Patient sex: M
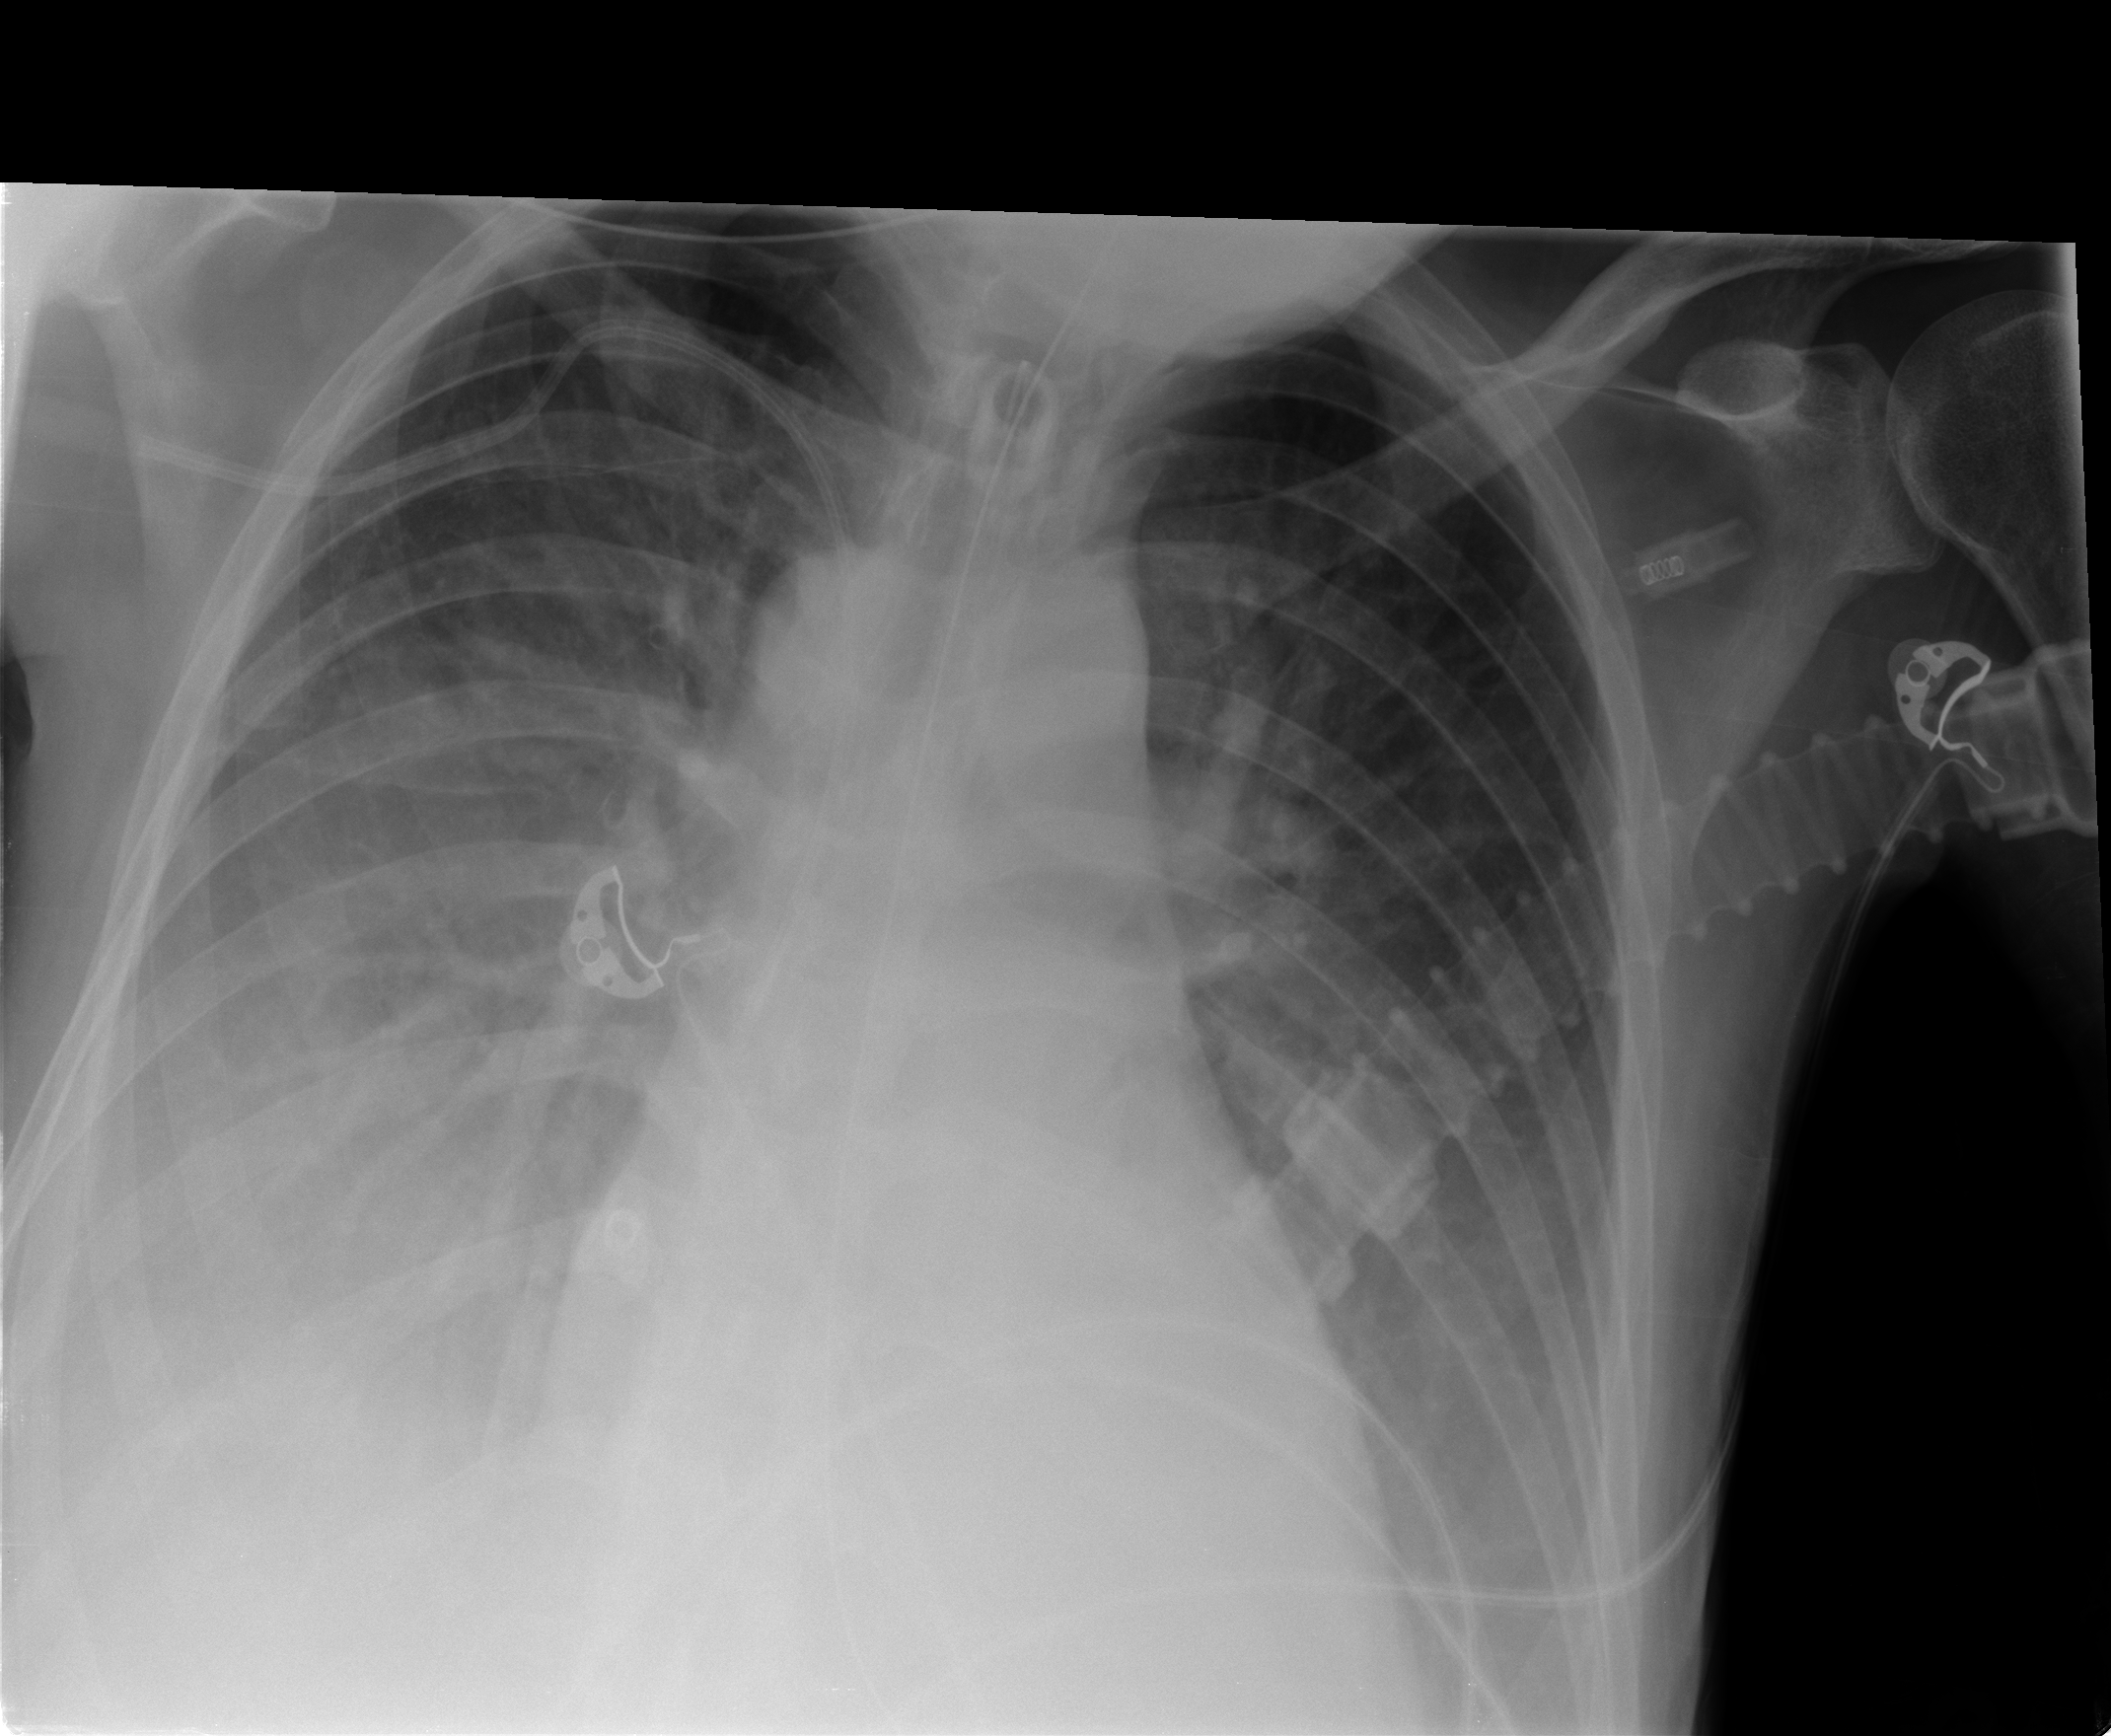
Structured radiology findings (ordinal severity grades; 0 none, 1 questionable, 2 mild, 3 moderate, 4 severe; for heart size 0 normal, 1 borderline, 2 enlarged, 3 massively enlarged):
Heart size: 2
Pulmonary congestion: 0
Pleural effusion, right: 3
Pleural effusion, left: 3
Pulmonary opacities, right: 0
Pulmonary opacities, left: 0
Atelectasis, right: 3
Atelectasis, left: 2